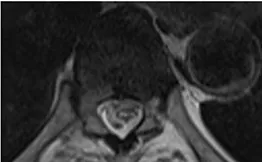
Last admissions. Sagittal.
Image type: radiology (mri)